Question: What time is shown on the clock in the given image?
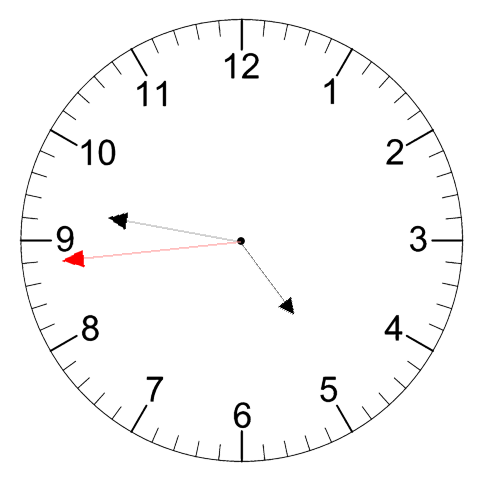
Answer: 04:46:44